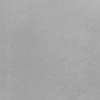
Atmospheric dust classification: dusty